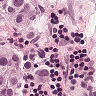
Metastatic tissue present: yes